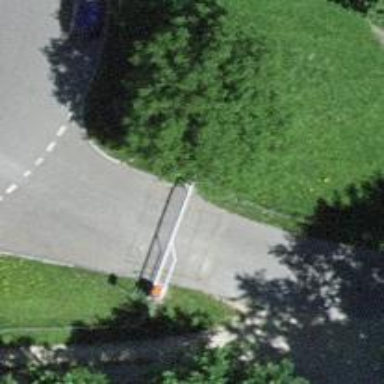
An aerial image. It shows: Lift gate barrier.